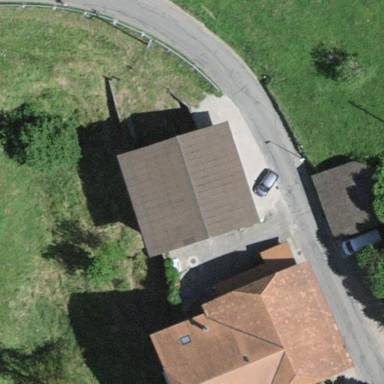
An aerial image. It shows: Rural barn.